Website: ulta-beauty
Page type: customer-info-address
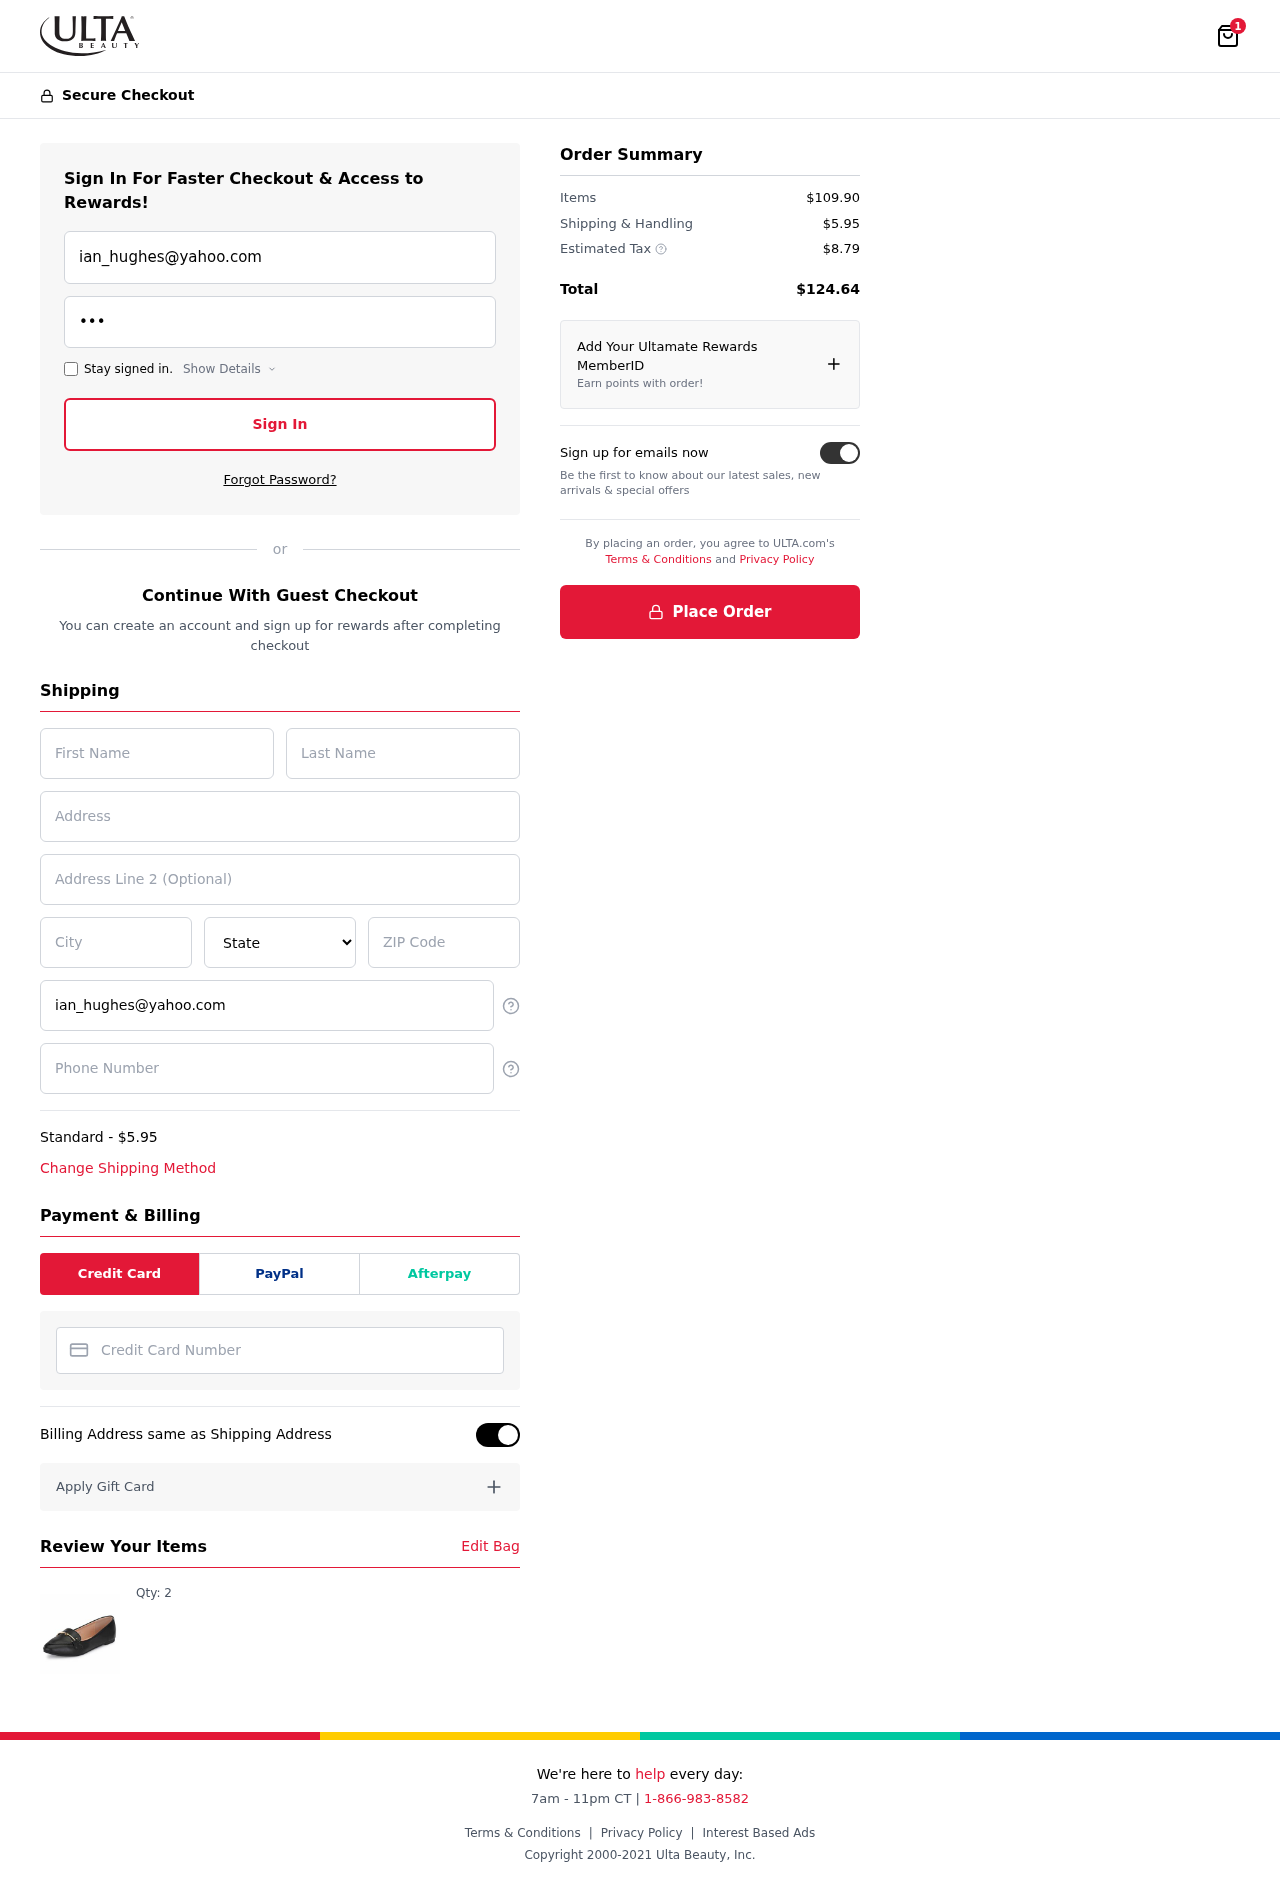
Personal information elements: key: PII_CARD_NUMBER
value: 3759 1424 4458 393
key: PII_CITY
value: Randybury
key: PII_EMAIL
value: ian_hughes@yahoo.com
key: PII_FIRSTNAME
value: Ian
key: PII_LASTNAME
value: Hughes
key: PII_PHONE
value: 3359827983
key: PII_POSTCODE
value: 85287
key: PII_STATE
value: Louisiana
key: PII_STREET
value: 3255 Armstrong Bypass Suite 429
Product elements: key: PRODUCT1_QUANTITY
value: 2
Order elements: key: ORDER_NUM_ITEMS
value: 1
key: ORDER_SHIPPING_COST
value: $5.95
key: ORDER_ITEMS_TOTAL
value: $109.90
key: ORDER_SHIPPING_COST2
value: $5.95
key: ORDER_TAX
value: $8.79
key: ORDER_TOTAL
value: $124.64